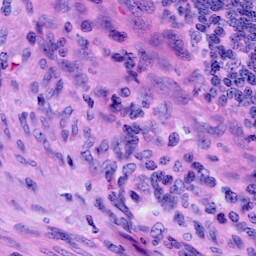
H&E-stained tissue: Cervix